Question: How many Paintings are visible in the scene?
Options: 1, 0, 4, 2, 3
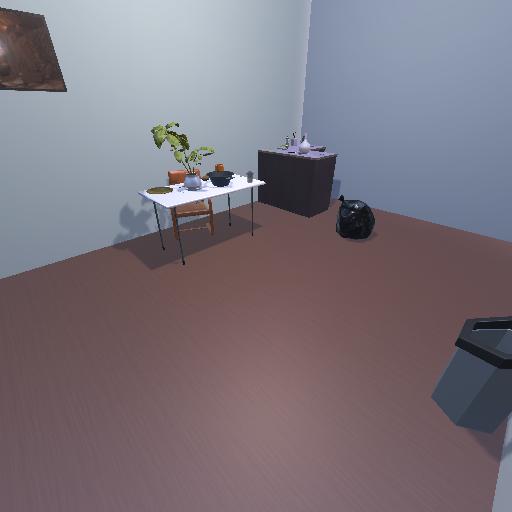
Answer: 1